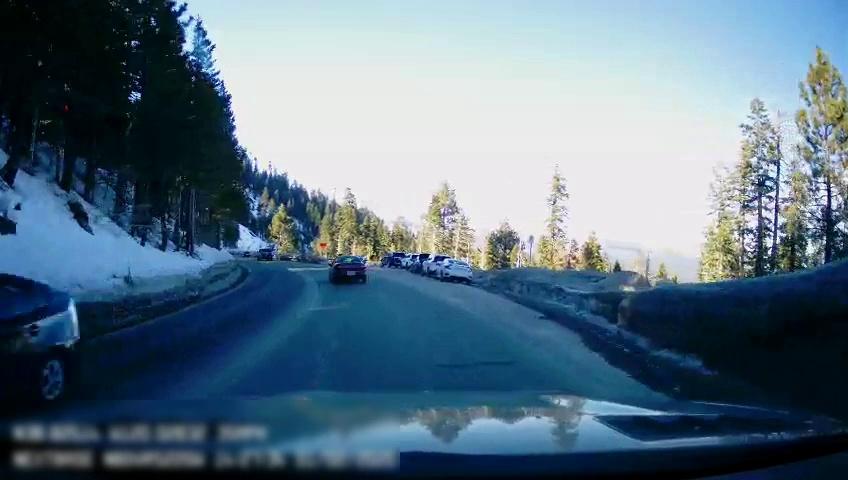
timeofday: Day
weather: Sunny
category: Drivable Space
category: Vehicles | SUV
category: Vehicles | Car
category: Vehicles | SUV
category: Vehicles | SUV
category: Vehicles | SUV
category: Vehicles | SUV
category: Vehicles | SUV
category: Vehicles | Car
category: Lanes | Opposite Lane
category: Lanes | Opposite Lane
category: Lanes | Current Lane